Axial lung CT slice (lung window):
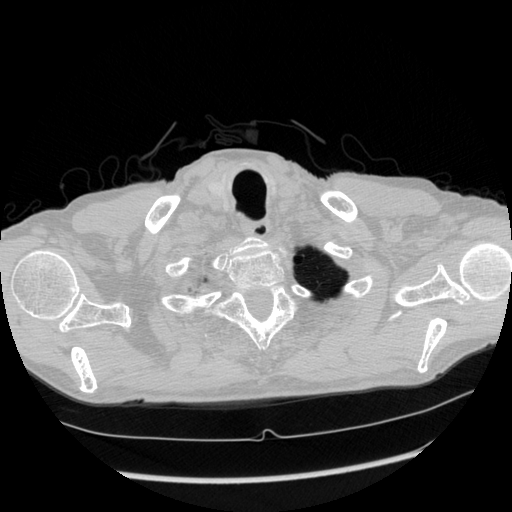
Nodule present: no